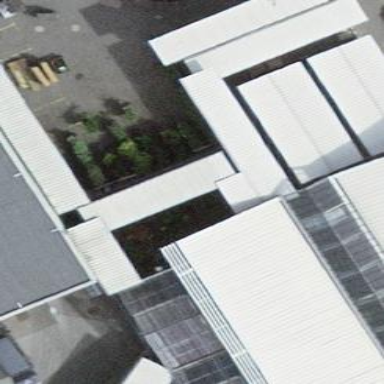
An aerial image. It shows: View of roof of building.